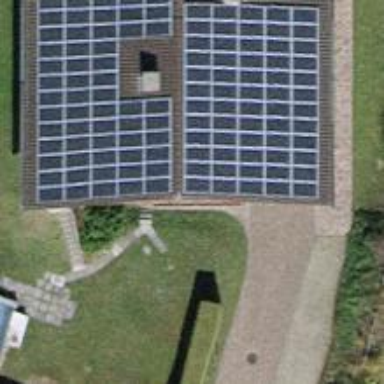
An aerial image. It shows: Solar power generator using photovoltaic method with solar photovoltaic panel types.